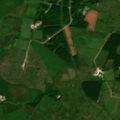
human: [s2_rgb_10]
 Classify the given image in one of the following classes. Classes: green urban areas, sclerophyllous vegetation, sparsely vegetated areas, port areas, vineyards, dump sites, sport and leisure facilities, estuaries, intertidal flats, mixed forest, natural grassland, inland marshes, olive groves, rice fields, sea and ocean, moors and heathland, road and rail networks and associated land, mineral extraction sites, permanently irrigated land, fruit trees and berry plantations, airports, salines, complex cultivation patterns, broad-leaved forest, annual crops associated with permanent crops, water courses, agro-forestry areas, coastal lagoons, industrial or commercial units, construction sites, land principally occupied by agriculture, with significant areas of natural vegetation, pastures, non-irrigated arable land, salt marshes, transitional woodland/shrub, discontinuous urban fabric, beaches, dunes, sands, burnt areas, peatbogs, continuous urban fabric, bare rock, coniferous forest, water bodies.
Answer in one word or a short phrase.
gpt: pastures, land principally occupied by agriculture, with significant areas of natural vegetation, coniferous forest